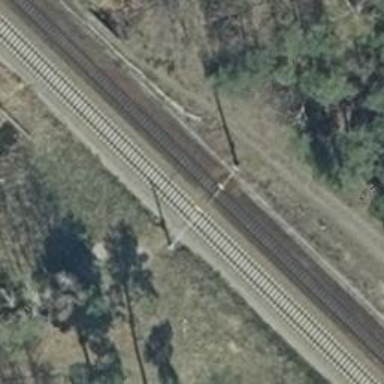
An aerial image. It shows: Milestone along the railway track with catenary mast.